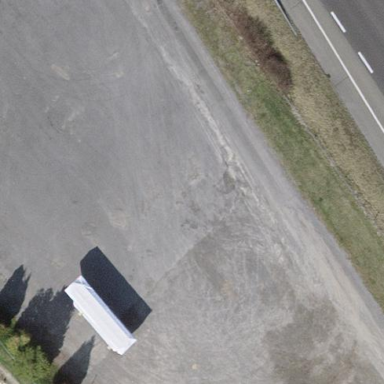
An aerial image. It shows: Parking area with asphalt surface.